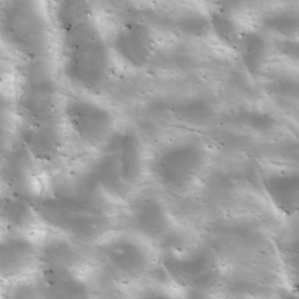
Label: non_frost